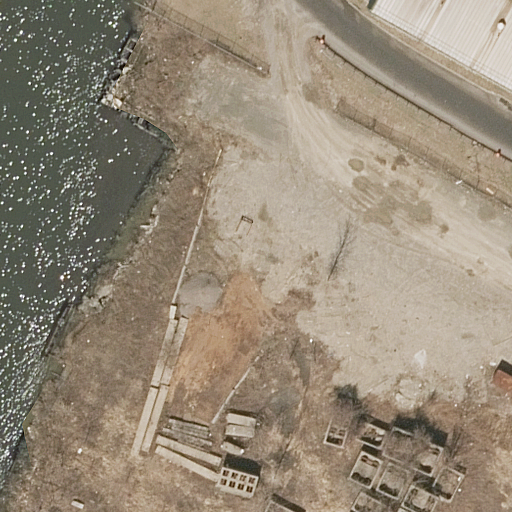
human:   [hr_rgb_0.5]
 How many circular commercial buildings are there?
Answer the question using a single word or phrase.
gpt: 0

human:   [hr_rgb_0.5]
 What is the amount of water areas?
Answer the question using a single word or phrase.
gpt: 1

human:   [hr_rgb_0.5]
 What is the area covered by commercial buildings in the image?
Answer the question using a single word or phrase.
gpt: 0m2

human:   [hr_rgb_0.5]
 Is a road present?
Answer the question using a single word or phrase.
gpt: yes

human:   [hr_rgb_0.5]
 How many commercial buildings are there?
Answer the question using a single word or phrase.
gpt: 0

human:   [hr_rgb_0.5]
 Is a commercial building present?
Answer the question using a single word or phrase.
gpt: no

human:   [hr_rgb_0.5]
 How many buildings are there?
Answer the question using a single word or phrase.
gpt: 1

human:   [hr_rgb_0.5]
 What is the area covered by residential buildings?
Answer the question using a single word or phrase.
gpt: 291m2

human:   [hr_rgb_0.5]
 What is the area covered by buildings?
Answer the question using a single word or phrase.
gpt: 291m2

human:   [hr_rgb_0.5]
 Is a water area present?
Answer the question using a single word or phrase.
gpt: yes

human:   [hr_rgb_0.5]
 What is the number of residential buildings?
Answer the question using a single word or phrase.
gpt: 1

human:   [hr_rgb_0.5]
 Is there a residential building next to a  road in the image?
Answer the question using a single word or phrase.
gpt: yes

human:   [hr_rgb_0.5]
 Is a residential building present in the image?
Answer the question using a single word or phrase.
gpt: yes

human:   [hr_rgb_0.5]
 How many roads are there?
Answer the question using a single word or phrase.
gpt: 2

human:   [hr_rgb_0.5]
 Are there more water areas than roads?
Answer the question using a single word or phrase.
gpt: no

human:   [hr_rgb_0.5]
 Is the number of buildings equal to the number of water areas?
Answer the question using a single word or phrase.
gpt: yes

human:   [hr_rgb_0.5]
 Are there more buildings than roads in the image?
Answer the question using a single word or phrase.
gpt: no

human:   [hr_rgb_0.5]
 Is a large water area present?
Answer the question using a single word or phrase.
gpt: yes

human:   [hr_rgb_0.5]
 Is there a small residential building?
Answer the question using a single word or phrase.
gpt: no

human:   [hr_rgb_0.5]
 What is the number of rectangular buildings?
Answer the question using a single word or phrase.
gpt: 1

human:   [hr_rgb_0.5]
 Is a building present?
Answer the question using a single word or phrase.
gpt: yes

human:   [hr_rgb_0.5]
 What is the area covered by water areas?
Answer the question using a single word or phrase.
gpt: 1858m2

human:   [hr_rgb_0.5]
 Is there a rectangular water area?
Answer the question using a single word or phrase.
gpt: yes

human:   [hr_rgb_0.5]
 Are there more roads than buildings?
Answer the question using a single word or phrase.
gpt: yes

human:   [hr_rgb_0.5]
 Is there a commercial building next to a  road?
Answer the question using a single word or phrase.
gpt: no

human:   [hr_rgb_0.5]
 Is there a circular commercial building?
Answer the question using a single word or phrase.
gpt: no

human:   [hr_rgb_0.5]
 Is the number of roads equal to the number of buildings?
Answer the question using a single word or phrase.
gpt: no

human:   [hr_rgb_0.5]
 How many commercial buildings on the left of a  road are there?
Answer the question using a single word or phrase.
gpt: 0

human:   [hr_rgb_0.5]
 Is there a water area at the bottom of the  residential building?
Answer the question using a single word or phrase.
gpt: no

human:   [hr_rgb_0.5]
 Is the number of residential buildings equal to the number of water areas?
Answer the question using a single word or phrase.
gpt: yes

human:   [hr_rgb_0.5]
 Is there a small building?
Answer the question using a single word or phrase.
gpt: no

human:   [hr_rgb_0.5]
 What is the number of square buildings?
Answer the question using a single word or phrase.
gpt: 0

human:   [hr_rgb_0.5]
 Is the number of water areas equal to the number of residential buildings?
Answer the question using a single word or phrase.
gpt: yes

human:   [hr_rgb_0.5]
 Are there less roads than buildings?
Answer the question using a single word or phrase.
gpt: no

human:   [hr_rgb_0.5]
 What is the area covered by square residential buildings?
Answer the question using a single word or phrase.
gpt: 0m2

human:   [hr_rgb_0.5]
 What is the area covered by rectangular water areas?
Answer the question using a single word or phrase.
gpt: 1858m2

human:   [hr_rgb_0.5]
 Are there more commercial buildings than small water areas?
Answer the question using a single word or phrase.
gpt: no

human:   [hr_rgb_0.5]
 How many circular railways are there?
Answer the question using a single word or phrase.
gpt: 0

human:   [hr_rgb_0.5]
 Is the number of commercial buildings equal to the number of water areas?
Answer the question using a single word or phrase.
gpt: no

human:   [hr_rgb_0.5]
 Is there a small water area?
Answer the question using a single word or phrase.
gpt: no

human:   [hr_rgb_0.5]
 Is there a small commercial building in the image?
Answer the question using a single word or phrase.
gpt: no

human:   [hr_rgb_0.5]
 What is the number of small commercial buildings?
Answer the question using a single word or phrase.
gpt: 0

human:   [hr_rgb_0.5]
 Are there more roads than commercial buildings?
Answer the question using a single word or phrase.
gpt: yes

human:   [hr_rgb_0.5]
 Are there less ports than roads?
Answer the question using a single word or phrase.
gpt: yes

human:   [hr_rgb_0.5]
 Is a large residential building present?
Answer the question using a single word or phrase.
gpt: no

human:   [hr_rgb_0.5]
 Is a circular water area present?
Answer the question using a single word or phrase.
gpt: no

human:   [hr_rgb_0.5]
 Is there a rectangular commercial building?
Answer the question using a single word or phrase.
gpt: no

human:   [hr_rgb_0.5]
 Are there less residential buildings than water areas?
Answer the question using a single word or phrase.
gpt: no

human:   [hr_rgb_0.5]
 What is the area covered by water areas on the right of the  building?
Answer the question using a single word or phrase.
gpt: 0m2

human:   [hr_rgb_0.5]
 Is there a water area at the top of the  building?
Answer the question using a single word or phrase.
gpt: no

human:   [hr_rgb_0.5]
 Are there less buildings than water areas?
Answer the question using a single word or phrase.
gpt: no

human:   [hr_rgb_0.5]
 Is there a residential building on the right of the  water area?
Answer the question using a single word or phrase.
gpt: yes

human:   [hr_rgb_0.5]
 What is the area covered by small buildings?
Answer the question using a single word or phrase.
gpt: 0m2

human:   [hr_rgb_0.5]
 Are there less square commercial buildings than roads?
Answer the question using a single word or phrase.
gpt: yes

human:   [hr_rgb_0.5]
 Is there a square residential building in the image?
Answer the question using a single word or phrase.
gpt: no

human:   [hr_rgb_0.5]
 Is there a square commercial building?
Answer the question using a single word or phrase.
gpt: no

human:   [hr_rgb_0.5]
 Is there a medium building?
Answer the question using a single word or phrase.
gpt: yes

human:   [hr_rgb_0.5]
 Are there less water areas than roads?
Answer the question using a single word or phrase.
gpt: yes

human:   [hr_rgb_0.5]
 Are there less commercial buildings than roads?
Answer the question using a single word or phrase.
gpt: yes

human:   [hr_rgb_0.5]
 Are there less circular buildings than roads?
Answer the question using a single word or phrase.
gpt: yes

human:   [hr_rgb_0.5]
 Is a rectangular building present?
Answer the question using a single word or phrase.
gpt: yes

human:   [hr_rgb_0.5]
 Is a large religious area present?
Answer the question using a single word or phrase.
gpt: no

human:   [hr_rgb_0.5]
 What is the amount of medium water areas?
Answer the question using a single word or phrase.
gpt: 0

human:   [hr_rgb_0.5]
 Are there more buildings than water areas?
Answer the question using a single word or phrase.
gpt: no